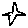
Label: star